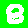
Digit: 8